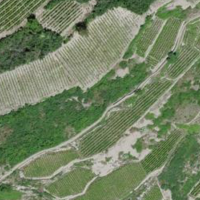
EUNIS habitat code: 40
Species observed at this site:
Euonymus europaeus
Prunus spinosa
Opuntia humifusa